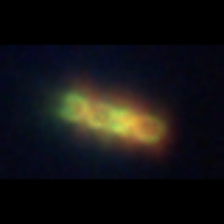
Taxon: Chaetoceros
Group: Diatoms